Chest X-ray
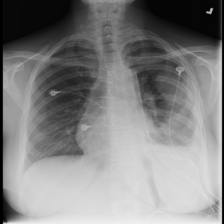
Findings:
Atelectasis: negative
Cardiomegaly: negative
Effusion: negative
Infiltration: negative
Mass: negative
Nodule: negative
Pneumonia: negative
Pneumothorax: negative
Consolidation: negative
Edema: negative
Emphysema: negative
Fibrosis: negative
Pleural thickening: negative
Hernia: negative